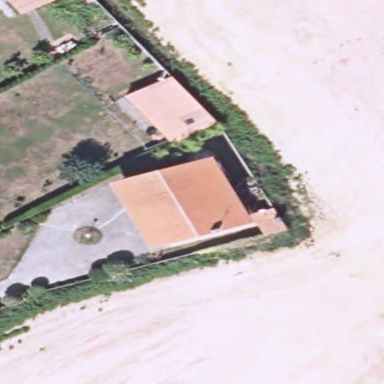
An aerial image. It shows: Simple and straightforward house.